Question: I am in a deep trouble. Please help me to find a solution for the following.
I have wordpress site which uses Woocommerce Plugin. Normally Woocommerce doesn't allow normal Users (Customer,User - These are roles that you can Select from Wordpress Admin Area > Add new User > Role). The problem is that only Administrator(Role) privilege guys have the access to see the Admin area dashboard and full settings.
I need all users to enter into dashboard area without redirecting to my-account page . Because now when users with Role Customer or something like, tried to enter login credentials of admin, they are getting redirected to my-account page. Only Administrator privilege role has the capability of entering the dashboard and settings.
So I searched in google and found the following link:
WooCommerce admin bar and dashboard access - Role editor page link
I tried the following link by writing the following code in functions.php , but now I can't see admin settings, please see the screenshot that I can see when entering as a normal user.

I need all users access to see admin area dashboard and admin area settings (able to see Post, Page, Settings etc) and donot want to redirect to my-account page.
please help to find a solution for this, since I am struggling with this for a long time.
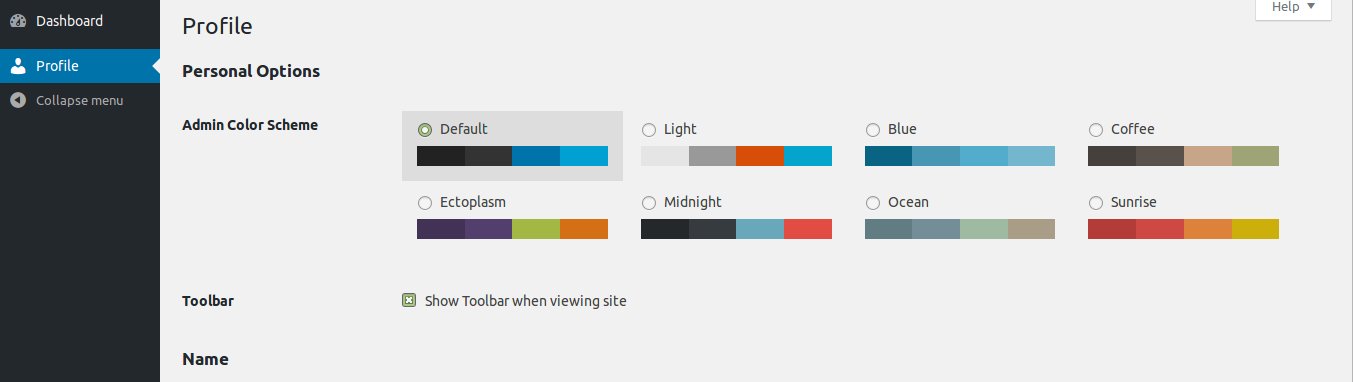
Answer: I spent a lot of time looking for the answer to this one and it can be found in the class-wc-admin.php file under the prevent_admin_access function.
Add the following code:
'''
add_filter( 'woocommerce_prevent_admin_access', '__return_false' );
'''
To your functions PHP file and it will stop it blocking users who do not have: 'edit_posts', 'manage_woocommerce', 'view_admin_dashboard' from accessing the dashboard.
For good measure you can also add this which overrides the account permalink to be your admin page - which may be relevant.
'''
function my_account_permalink($permalink) {
return admin_url();
}
add_filter( 'woocommerce_get_myaccount_page_permalink', 'my_account_permalink', 1);
'''